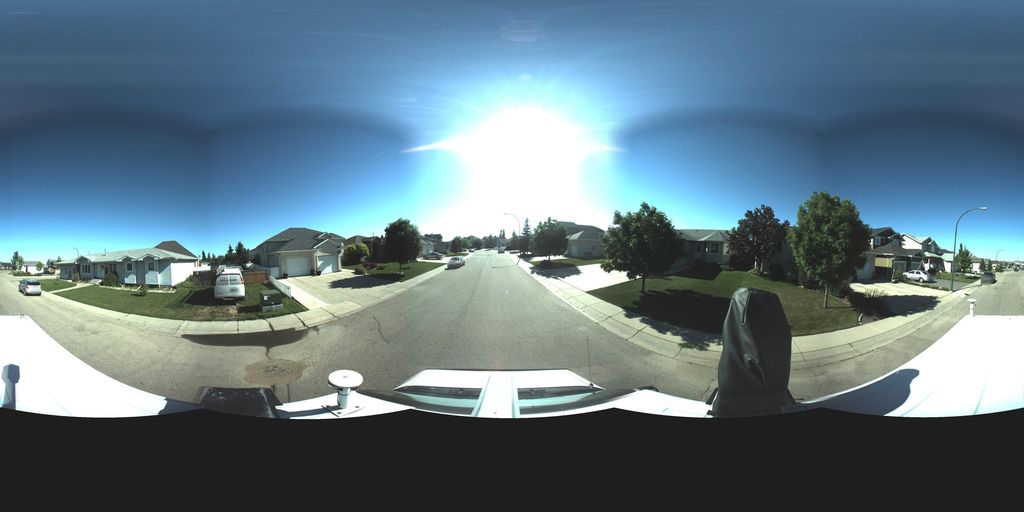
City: saskatoon